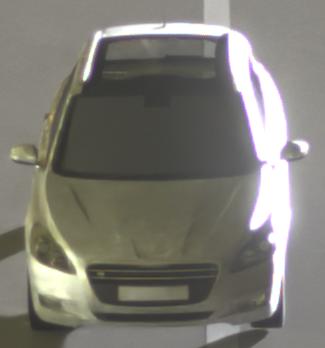
Make: Peugeot
Model: 508 SW 120 VTi
Detailed model: 508 (I) SW
Model produced from: 2011/03
Model produced until: 2014/05
Doors: 5
Color: white
Road condition: wet road
Daytime: night
Contrast: high contrast